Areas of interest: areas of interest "Logistics and Express Delivery"
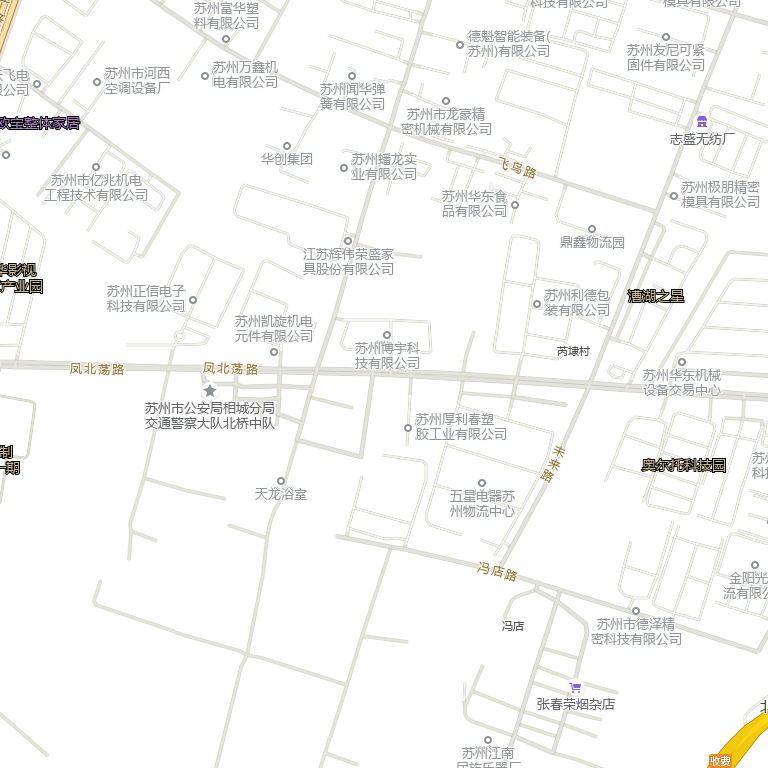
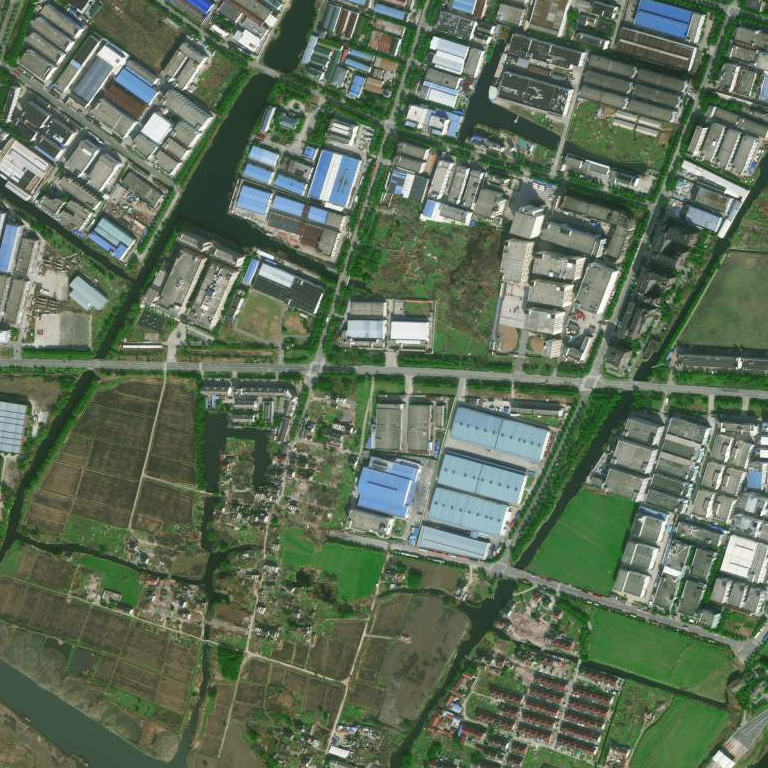